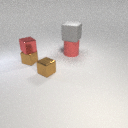
large gray rubber cube above large red rubber cylinder